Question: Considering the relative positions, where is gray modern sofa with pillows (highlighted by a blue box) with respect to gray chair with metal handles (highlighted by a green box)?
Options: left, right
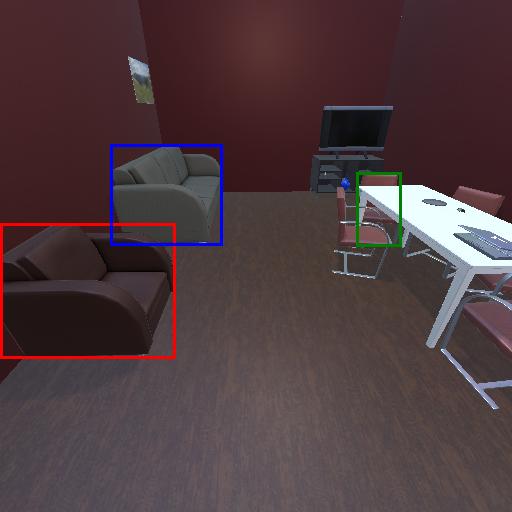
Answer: left